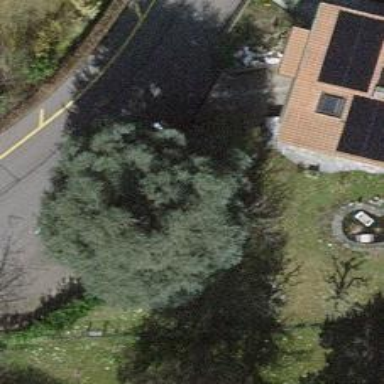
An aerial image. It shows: Garden with deciduous broadleaved trees.